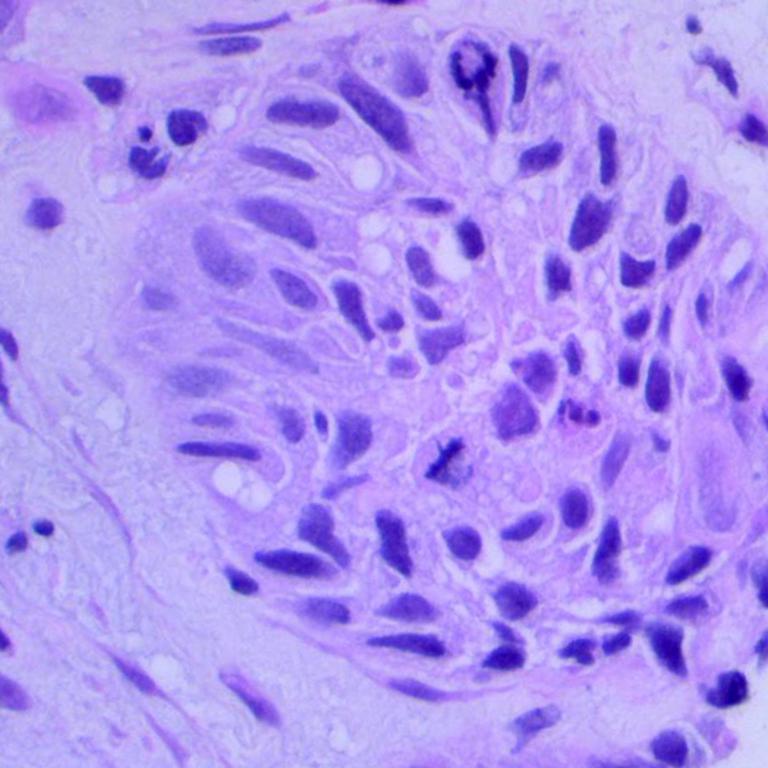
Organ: lung
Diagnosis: squamous carcinomas